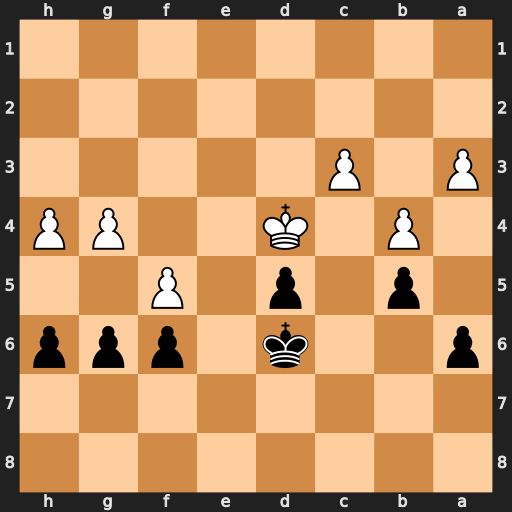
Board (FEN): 8/8/p2k1ppp/1p1p1P2/1P1K2PP/P1P5/8/8
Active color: b
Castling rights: -
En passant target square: -
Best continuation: gxf5 gxf5 h5 Kd3 Ke5 Ke3 Kxf5